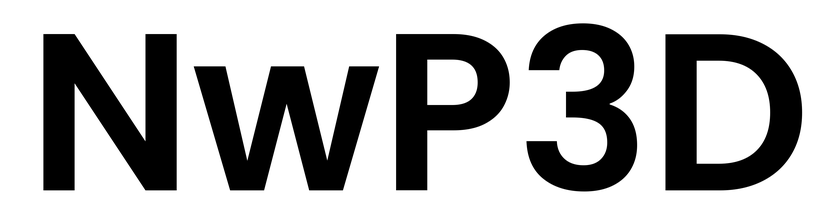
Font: Poppins-SemiBold